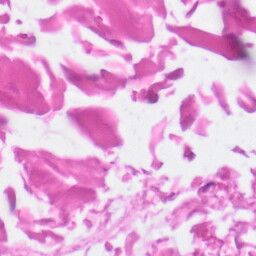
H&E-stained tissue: Skin